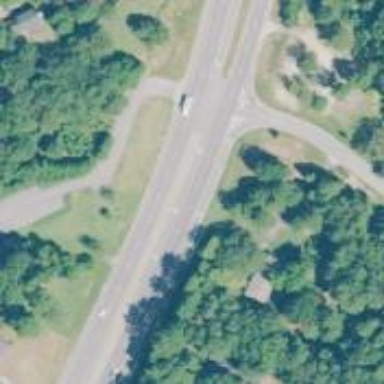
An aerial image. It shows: Trunk highway.